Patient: sex M, age 57
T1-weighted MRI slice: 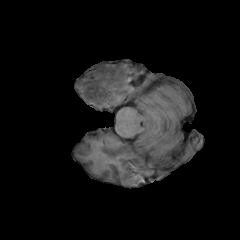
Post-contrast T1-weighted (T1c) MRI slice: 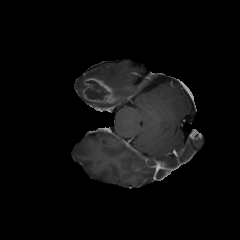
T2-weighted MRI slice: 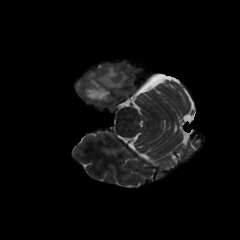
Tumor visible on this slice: yes
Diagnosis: Glioblastoma, IDH-wildtype
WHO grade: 4